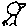
Label: bird